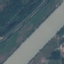
Land use / land cover class: River